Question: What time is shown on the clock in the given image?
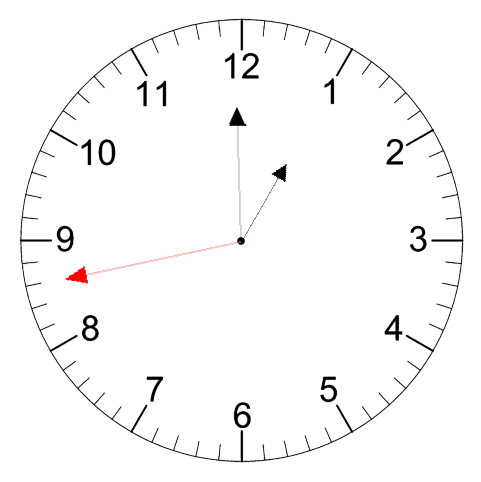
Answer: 12:59:43